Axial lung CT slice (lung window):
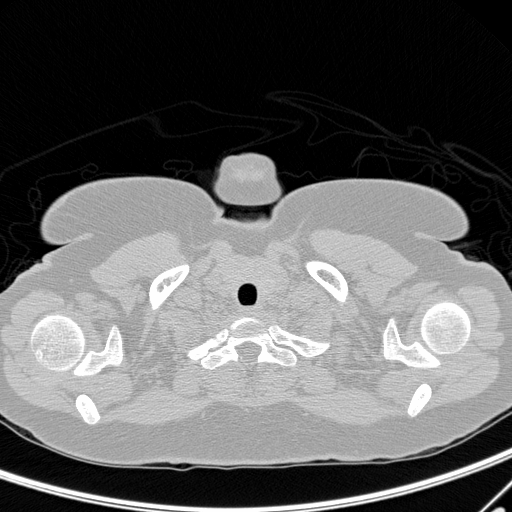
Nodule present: no